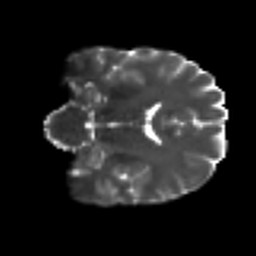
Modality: T2w
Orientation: coronal
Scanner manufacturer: siemens
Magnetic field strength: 3 T
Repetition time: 9.6 s
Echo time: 0.077 s